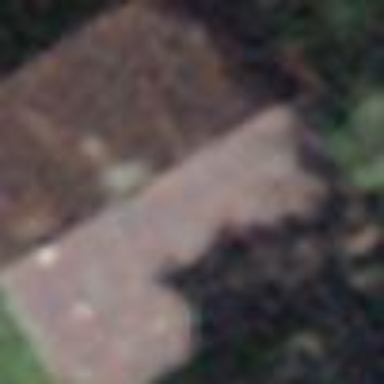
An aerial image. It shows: Shed.